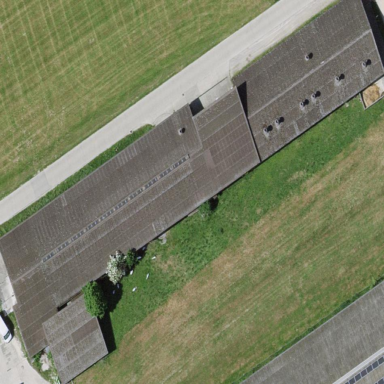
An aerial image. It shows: Farm auxiliary building.